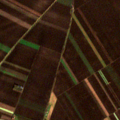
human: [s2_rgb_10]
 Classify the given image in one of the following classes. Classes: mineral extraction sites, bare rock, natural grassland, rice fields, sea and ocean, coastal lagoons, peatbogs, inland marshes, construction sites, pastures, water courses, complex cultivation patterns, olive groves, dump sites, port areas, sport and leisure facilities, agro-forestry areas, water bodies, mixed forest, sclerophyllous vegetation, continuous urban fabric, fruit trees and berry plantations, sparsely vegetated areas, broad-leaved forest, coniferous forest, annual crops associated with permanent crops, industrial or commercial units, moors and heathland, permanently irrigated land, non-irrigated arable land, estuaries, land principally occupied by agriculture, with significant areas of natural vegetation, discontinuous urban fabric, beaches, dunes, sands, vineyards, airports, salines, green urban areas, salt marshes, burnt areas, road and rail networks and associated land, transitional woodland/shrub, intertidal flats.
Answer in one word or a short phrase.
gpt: non-irrigated arable land